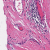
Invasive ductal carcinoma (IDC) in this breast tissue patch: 0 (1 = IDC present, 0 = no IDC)